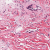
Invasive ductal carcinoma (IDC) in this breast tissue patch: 1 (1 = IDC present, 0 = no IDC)